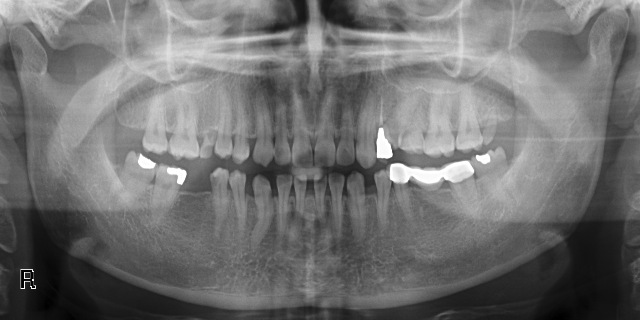
adult